Aerial crown-view tile of a tropical tree (Barro Colorado Island, Panama), acquired 20250414:
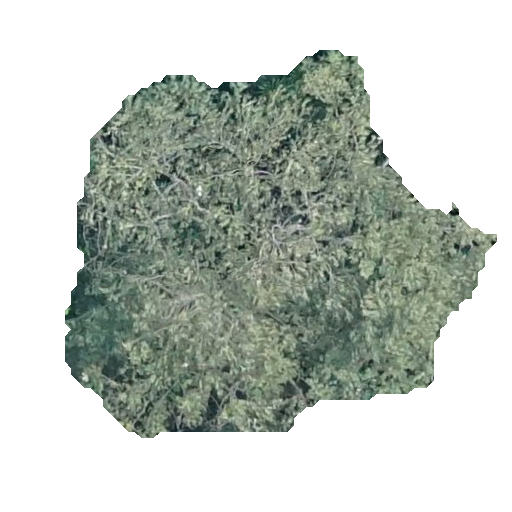
Species: Luehea seemannii
GBIF accepted scientific name: Luehea seemannii
Crown area: 170.905 m²